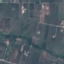
Land use / land cover class: PermanentCrop